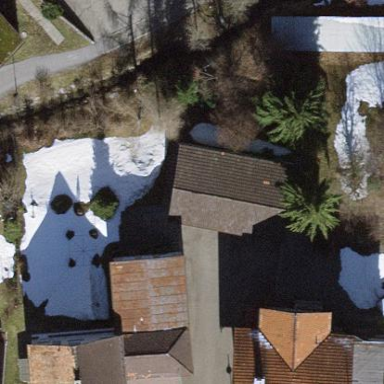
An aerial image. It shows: Simple and straightforward house.